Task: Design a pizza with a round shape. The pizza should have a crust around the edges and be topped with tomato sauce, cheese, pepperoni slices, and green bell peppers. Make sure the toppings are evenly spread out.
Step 84:
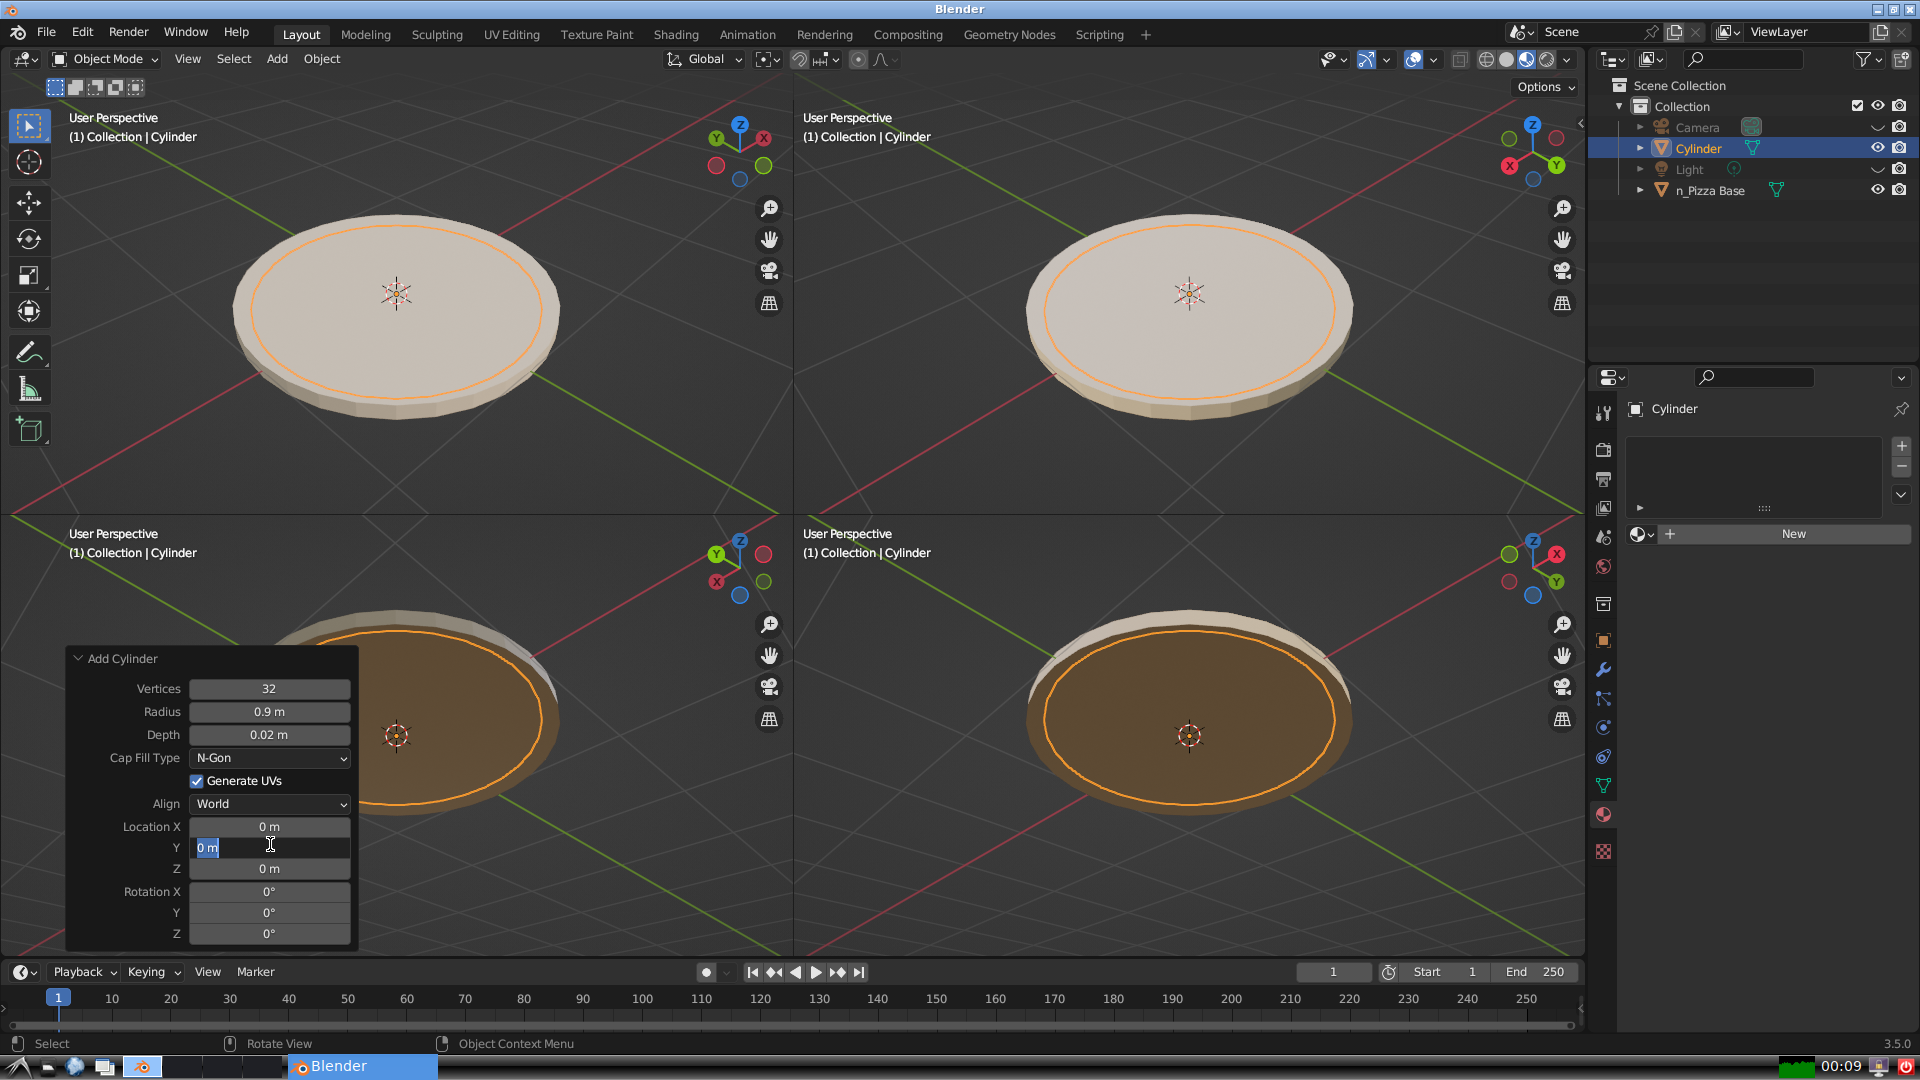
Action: input_text: 0.0